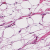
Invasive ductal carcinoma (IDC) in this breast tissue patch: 1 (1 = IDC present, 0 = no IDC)